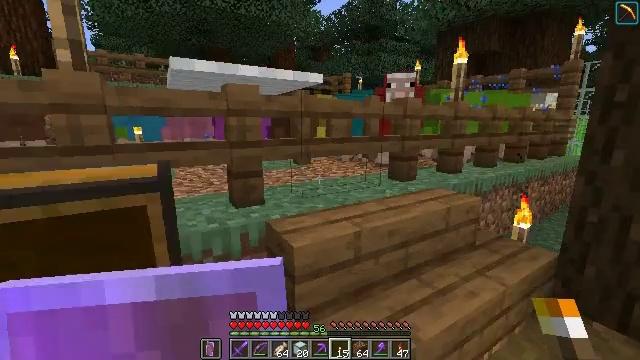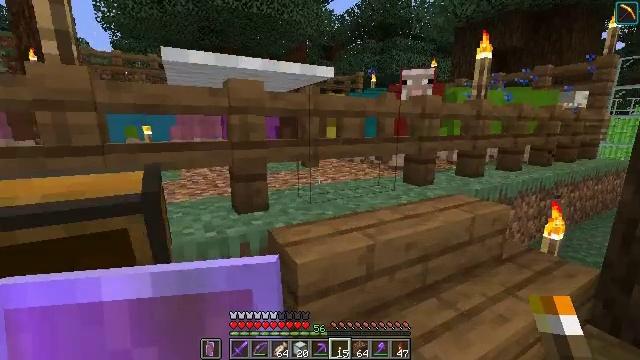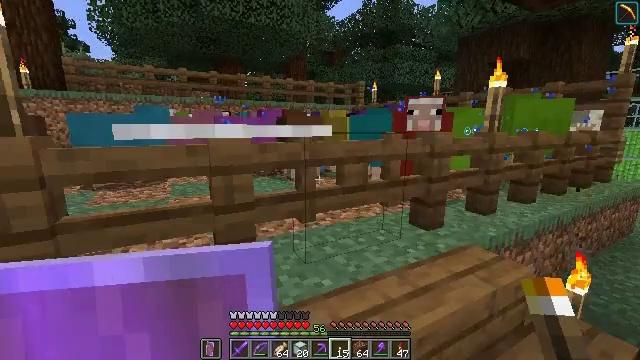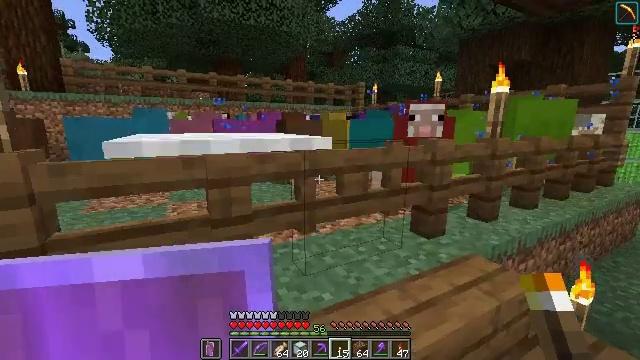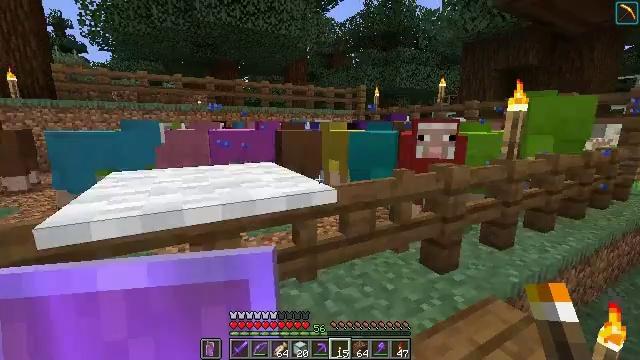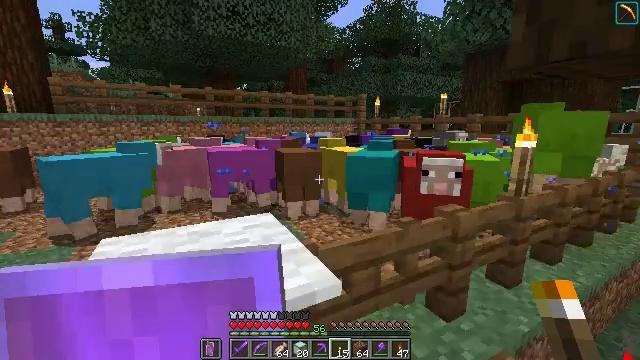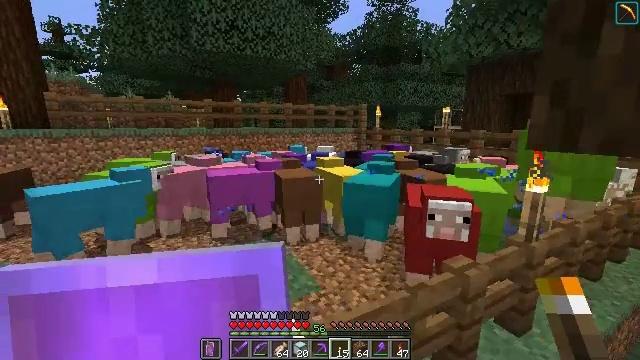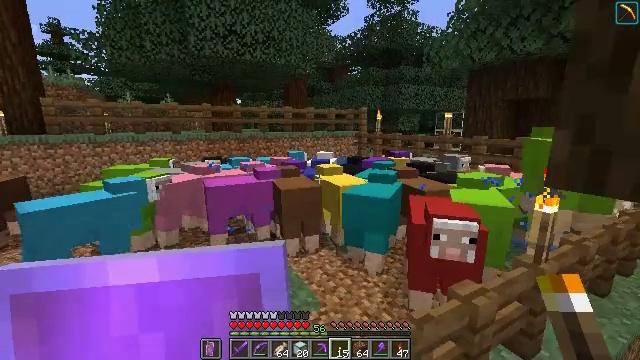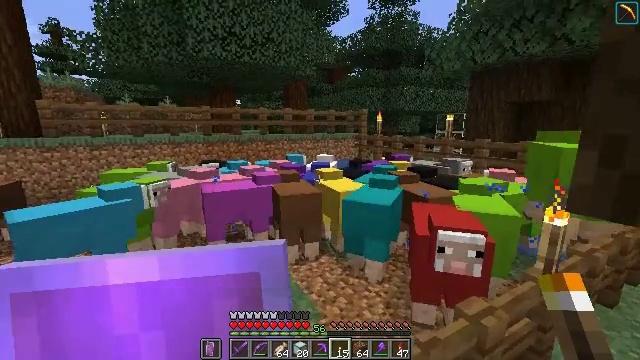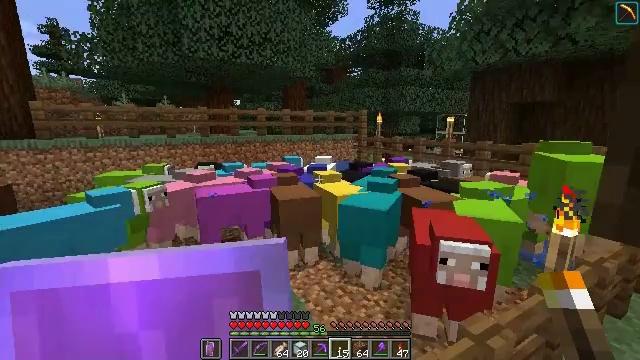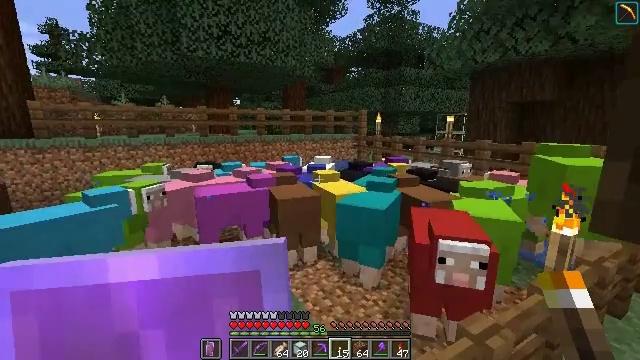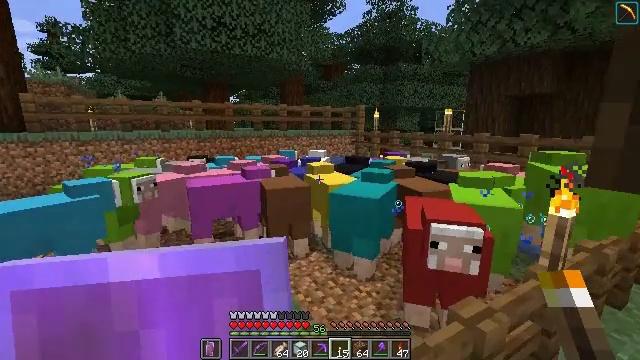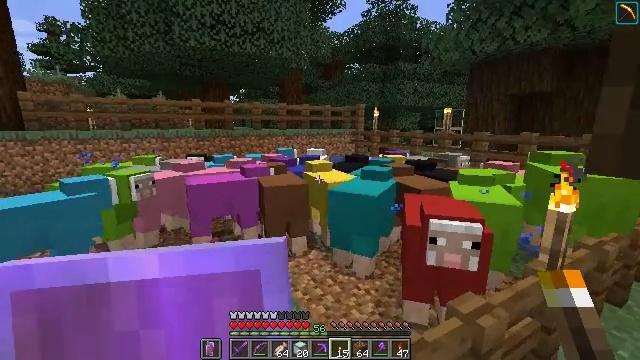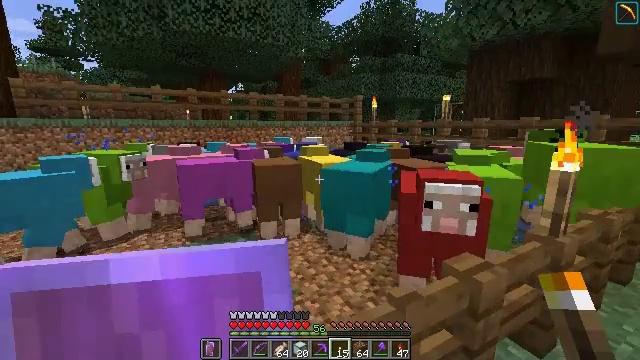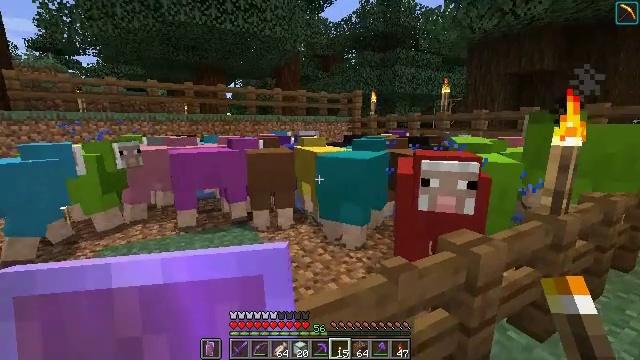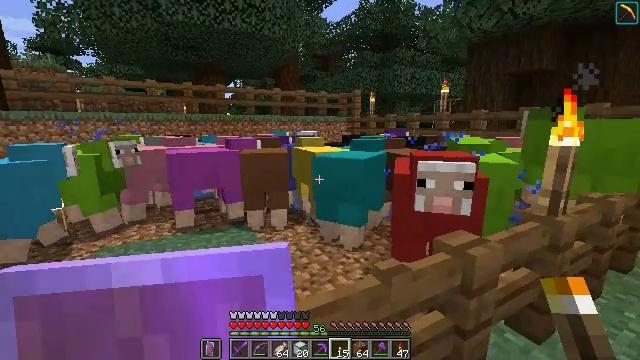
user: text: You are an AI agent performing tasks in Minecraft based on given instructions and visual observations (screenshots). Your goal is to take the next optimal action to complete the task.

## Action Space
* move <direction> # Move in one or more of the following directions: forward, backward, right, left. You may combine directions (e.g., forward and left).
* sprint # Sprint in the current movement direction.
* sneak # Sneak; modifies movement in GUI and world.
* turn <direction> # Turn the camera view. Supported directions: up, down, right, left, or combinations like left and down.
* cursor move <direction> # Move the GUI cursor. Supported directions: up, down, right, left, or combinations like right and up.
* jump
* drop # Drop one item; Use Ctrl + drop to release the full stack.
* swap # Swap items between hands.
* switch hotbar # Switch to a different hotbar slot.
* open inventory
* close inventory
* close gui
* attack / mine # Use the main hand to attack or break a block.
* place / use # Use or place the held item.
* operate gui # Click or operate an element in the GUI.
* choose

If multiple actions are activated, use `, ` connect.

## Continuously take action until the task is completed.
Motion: motion action
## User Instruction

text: Break the cactus block.
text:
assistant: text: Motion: move forward, turn left
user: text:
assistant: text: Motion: move forward
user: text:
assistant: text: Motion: move forward
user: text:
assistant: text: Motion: move forward, jump
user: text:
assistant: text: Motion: move forward, jump
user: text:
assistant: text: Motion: move forward, jump
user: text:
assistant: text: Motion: move forward, jump
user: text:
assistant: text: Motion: move forward
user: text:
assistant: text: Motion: move forward
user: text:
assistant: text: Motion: move forward
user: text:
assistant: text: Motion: move forward
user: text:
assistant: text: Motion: no_op
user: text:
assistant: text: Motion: no_op
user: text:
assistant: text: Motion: no_op
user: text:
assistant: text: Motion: no_op
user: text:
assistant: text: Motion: no_op
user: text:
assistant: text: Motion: no_op
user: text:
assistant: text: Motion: turn left
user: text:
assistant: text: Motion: turn left
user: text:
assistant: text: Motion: turn left
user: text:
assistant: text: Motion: turn left
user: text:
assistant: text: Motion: turn left
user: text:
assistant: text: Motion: no_op
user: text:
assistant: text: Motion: no_op
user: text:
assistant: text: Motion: no_op
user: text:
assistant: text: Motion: no_op
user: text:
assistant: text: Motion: no_op
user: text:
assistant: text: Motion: no_op
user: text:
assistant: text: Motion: no_op
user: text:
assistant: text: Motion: no_op